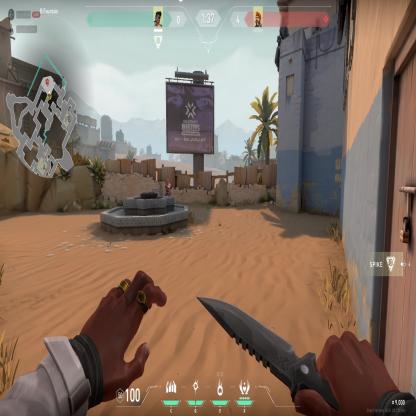
Label: enemy